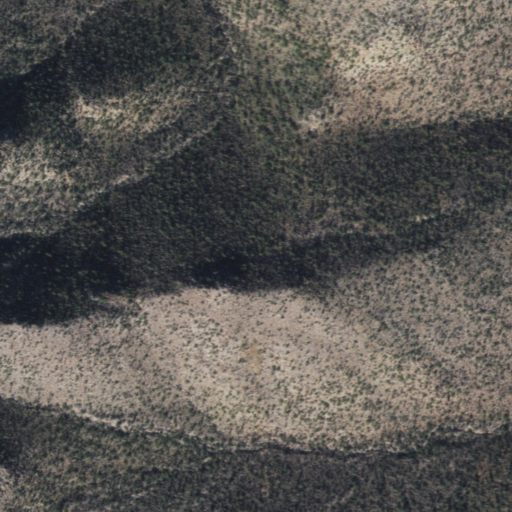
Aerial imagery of mountains in Arizona named Roskruge Mountains containing only shrub